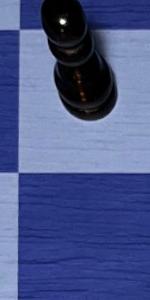
Label: Empty